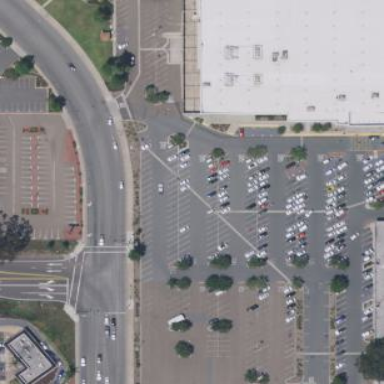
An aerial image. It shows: Retail area.